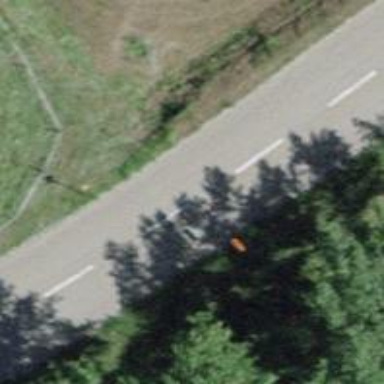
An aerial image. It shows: Pole supporting pipeline marker with roof cover.